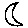
Label: moon